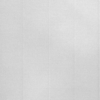
Label: dusty